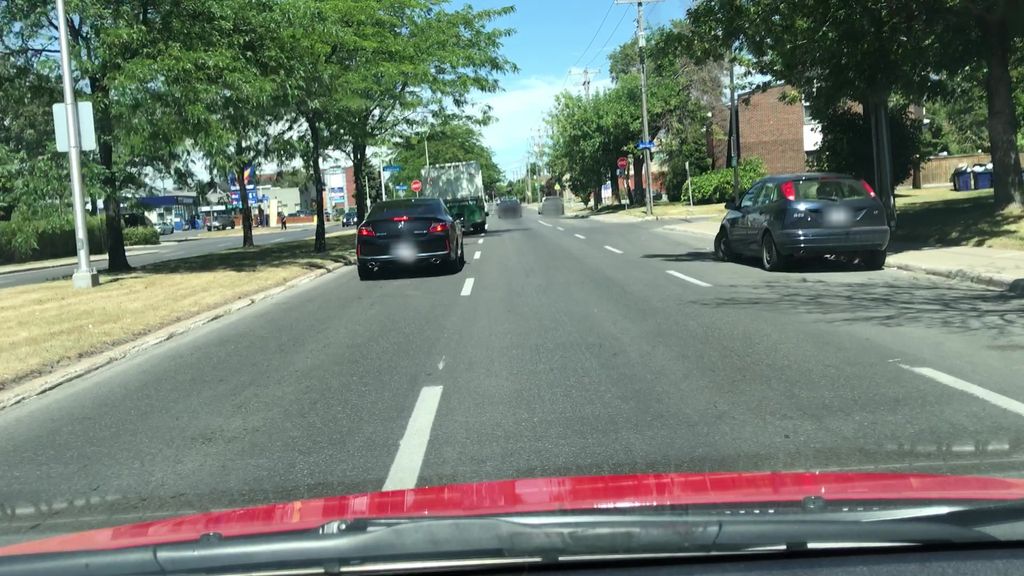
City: montreal